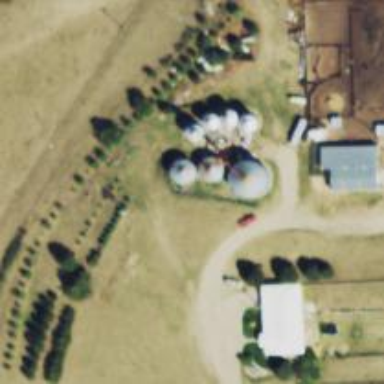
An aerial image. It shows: Silo.